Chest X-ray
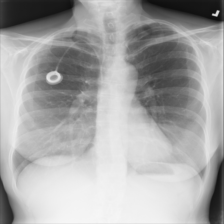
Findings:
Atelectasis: negative
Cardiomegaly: negative
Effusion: negative
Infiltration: negative
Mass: negative
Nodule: negative
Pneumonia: negative
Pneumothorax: negative
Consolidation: negative
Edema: negative
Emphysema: negative
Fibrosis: negative
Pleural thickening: negative
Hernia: negative